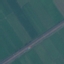
Land use / land cover: Highway